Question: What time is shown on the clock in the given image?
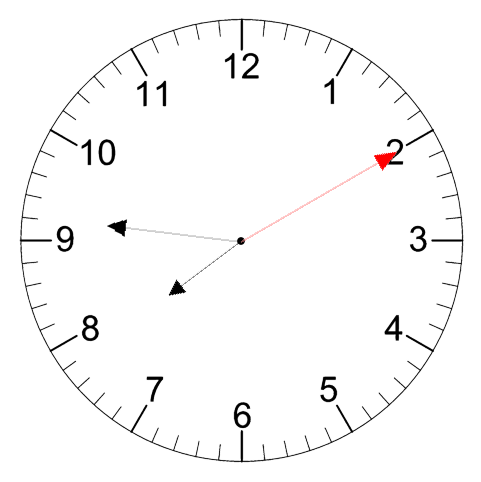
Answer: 07:46:10